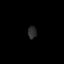
Tissue: prostate
Cell type: T cells
Senescence score: 0.3576
Nuclear area (px): 102
Mean DAPI intensity: 44.098